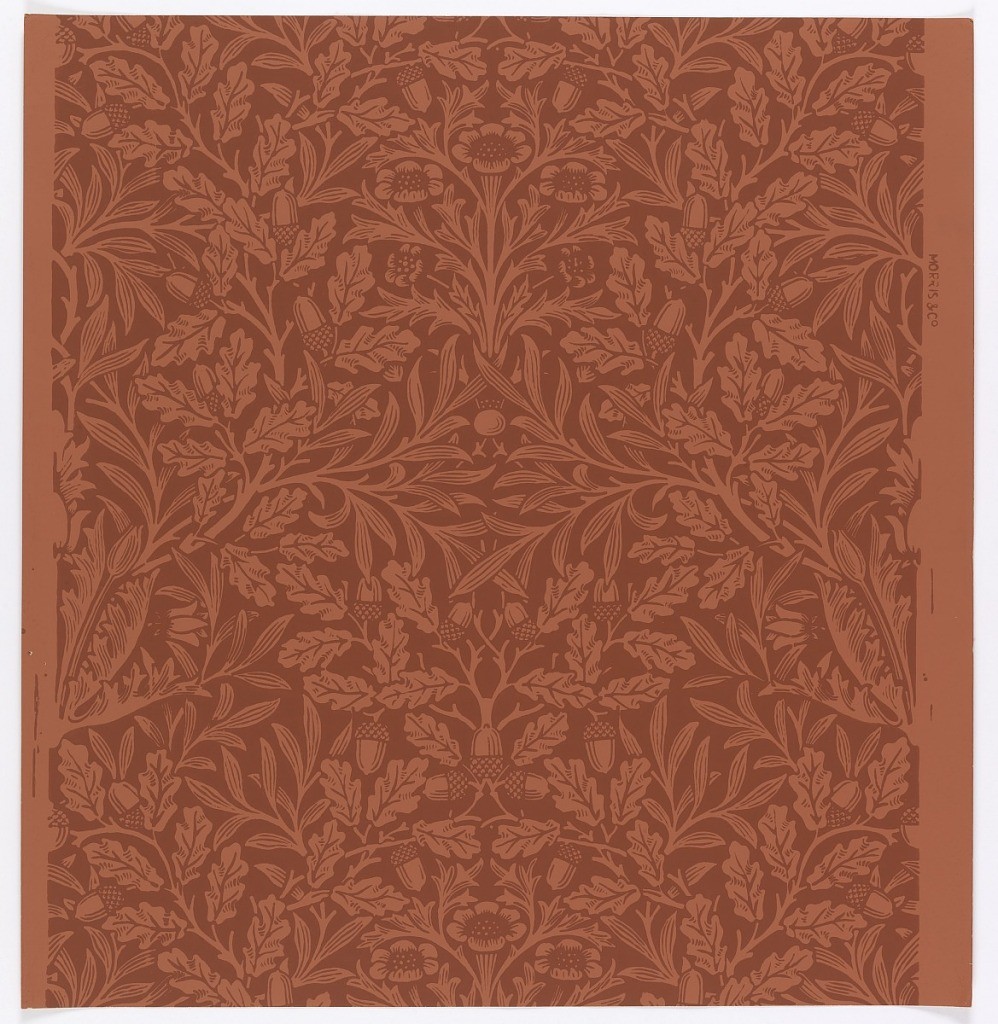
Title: Acorn
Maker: Morris & Co., London, England
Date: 1880
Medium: Block-printed on paper
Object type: Sidewall
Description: Acorns and oak leaves interspersed with a vine and flowers.